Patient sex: M
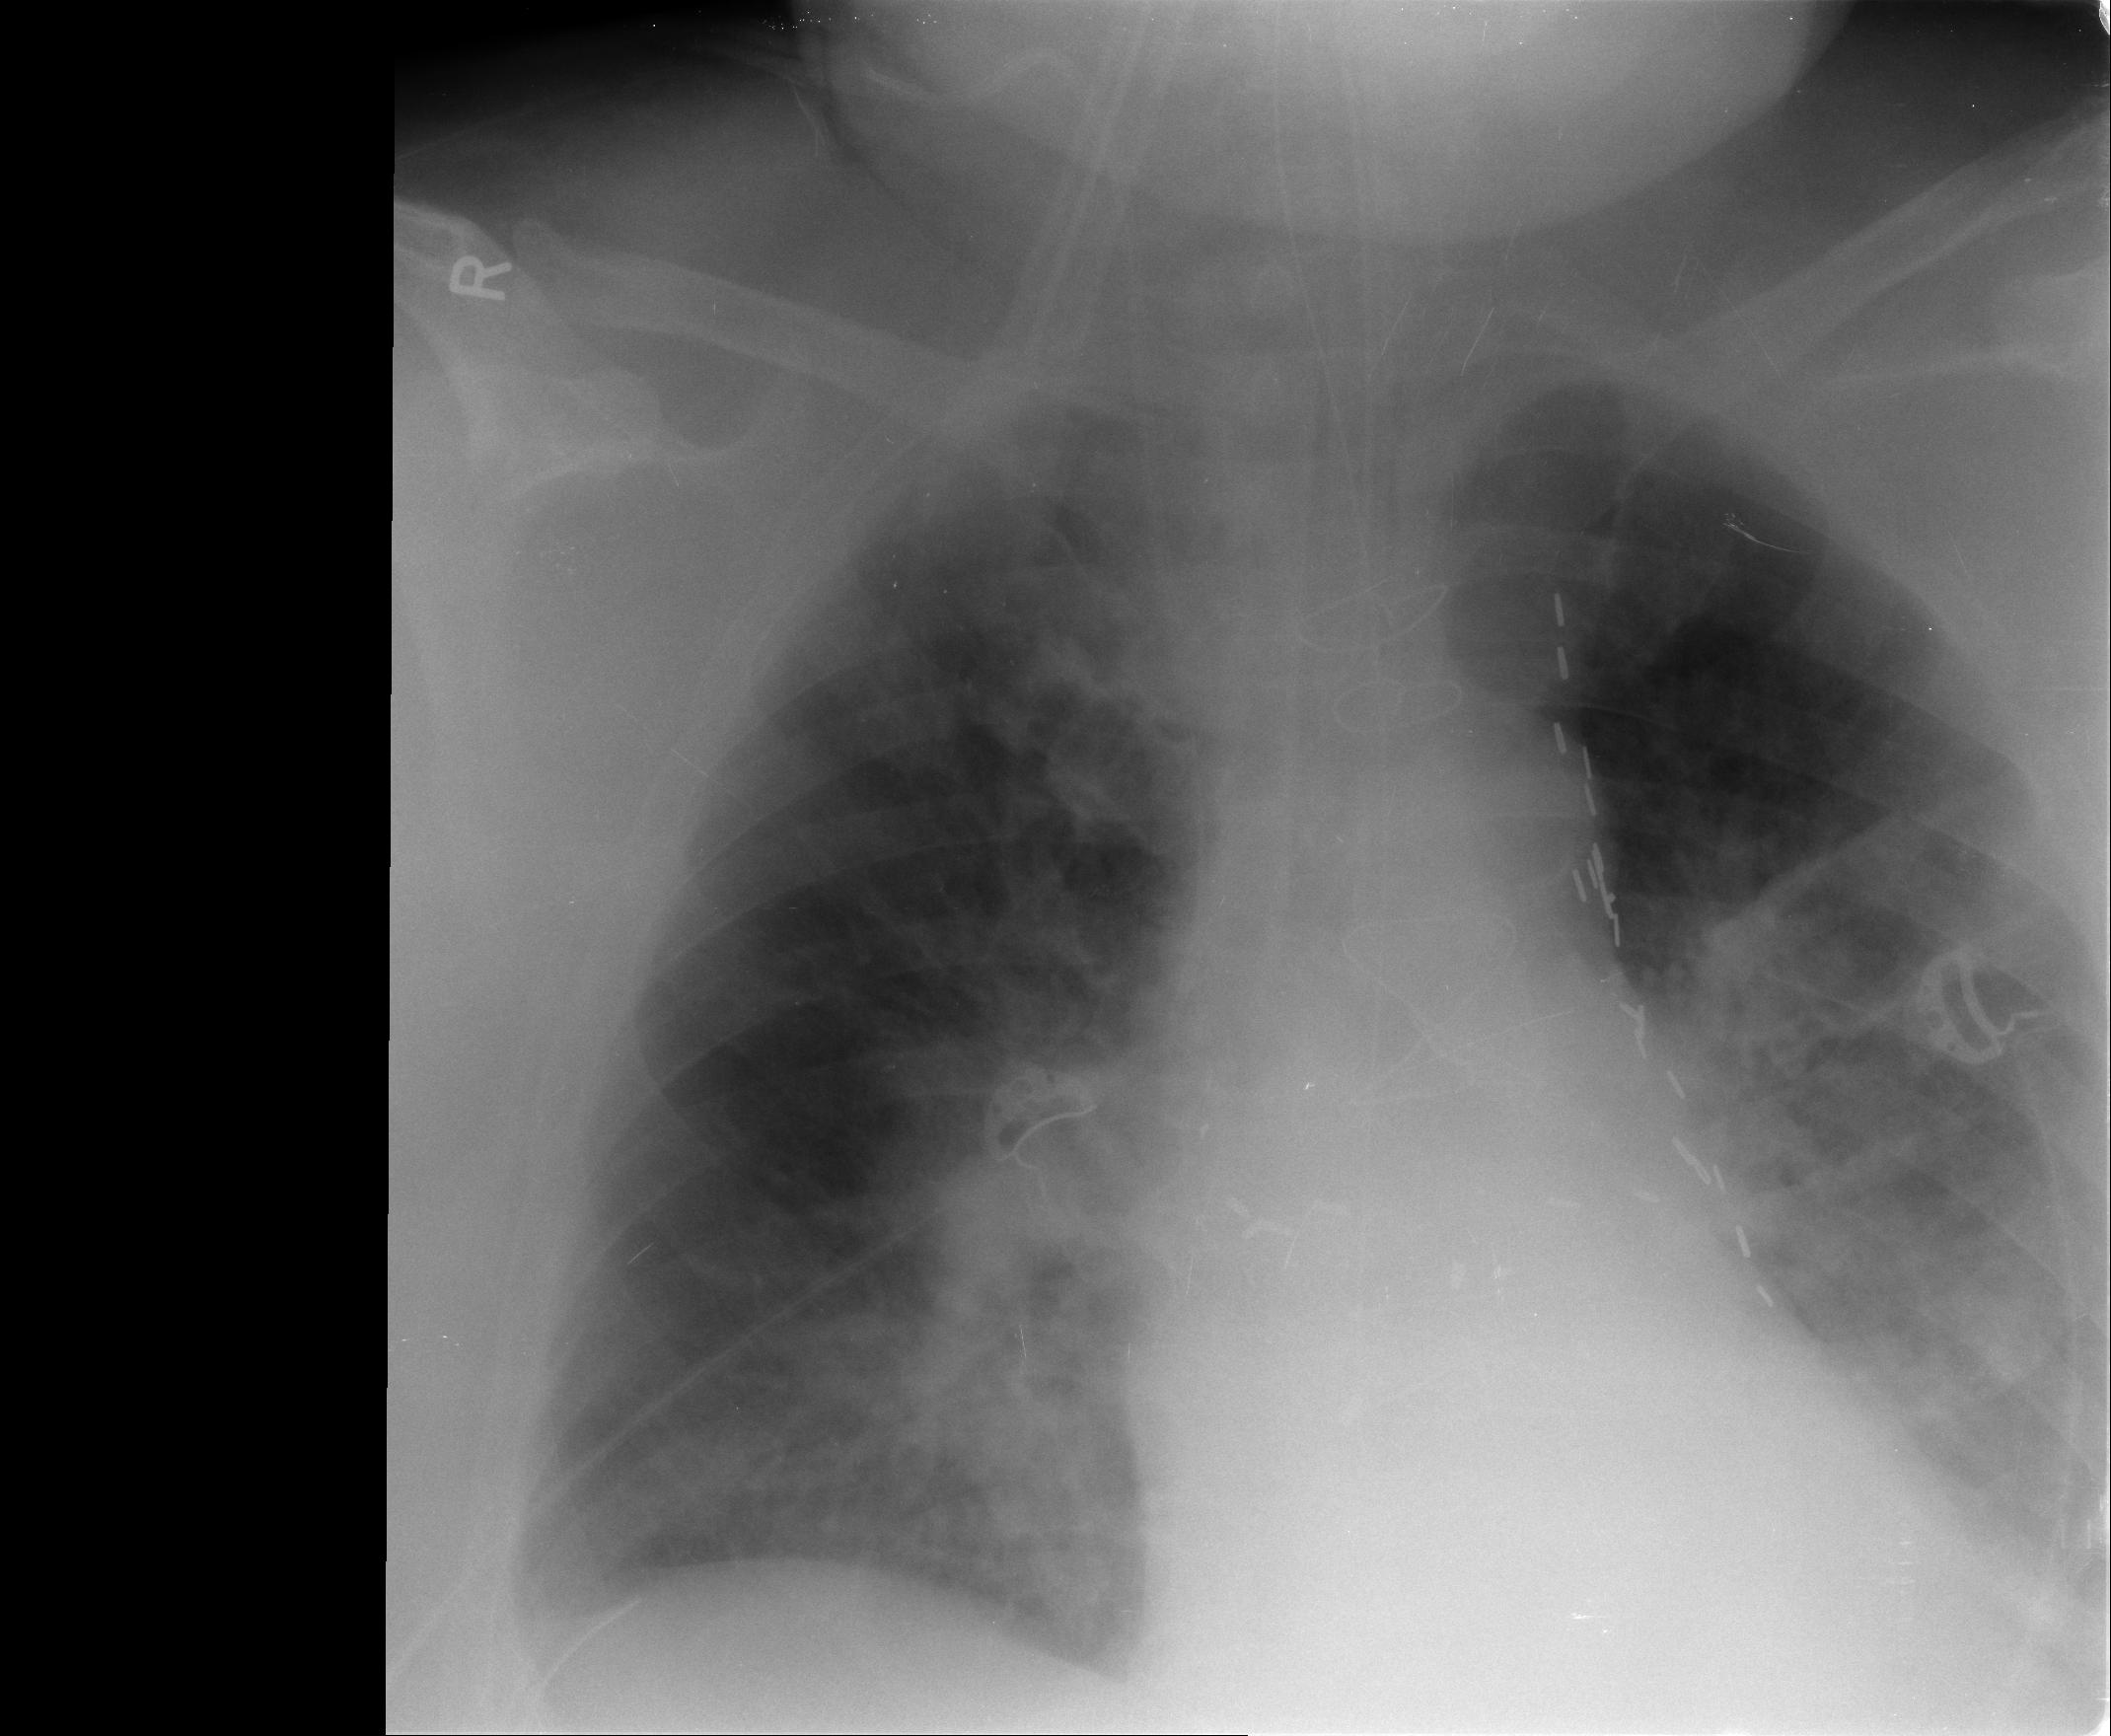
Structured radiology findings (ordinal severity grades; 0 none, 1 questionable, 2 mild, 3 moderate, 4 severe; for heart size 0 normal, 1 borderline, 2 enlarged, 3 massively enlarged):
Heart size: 1
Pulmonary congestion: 3
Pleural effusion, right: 1
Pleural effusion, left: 2
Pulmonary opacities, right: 3
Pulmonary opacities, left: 3
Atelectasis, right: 2
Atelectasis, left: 2